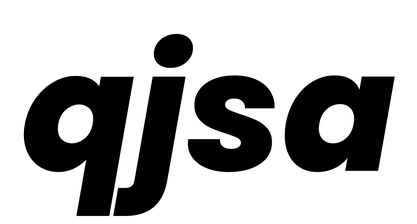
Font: Poppins-ExtraBoldItalic